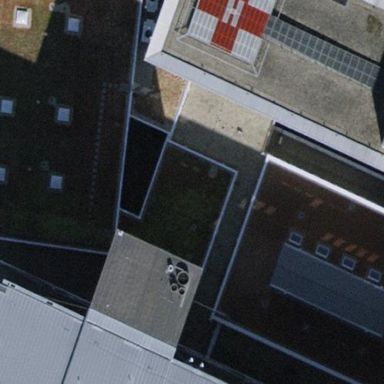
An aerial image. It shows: Hospital building with flat roof.